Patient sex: M
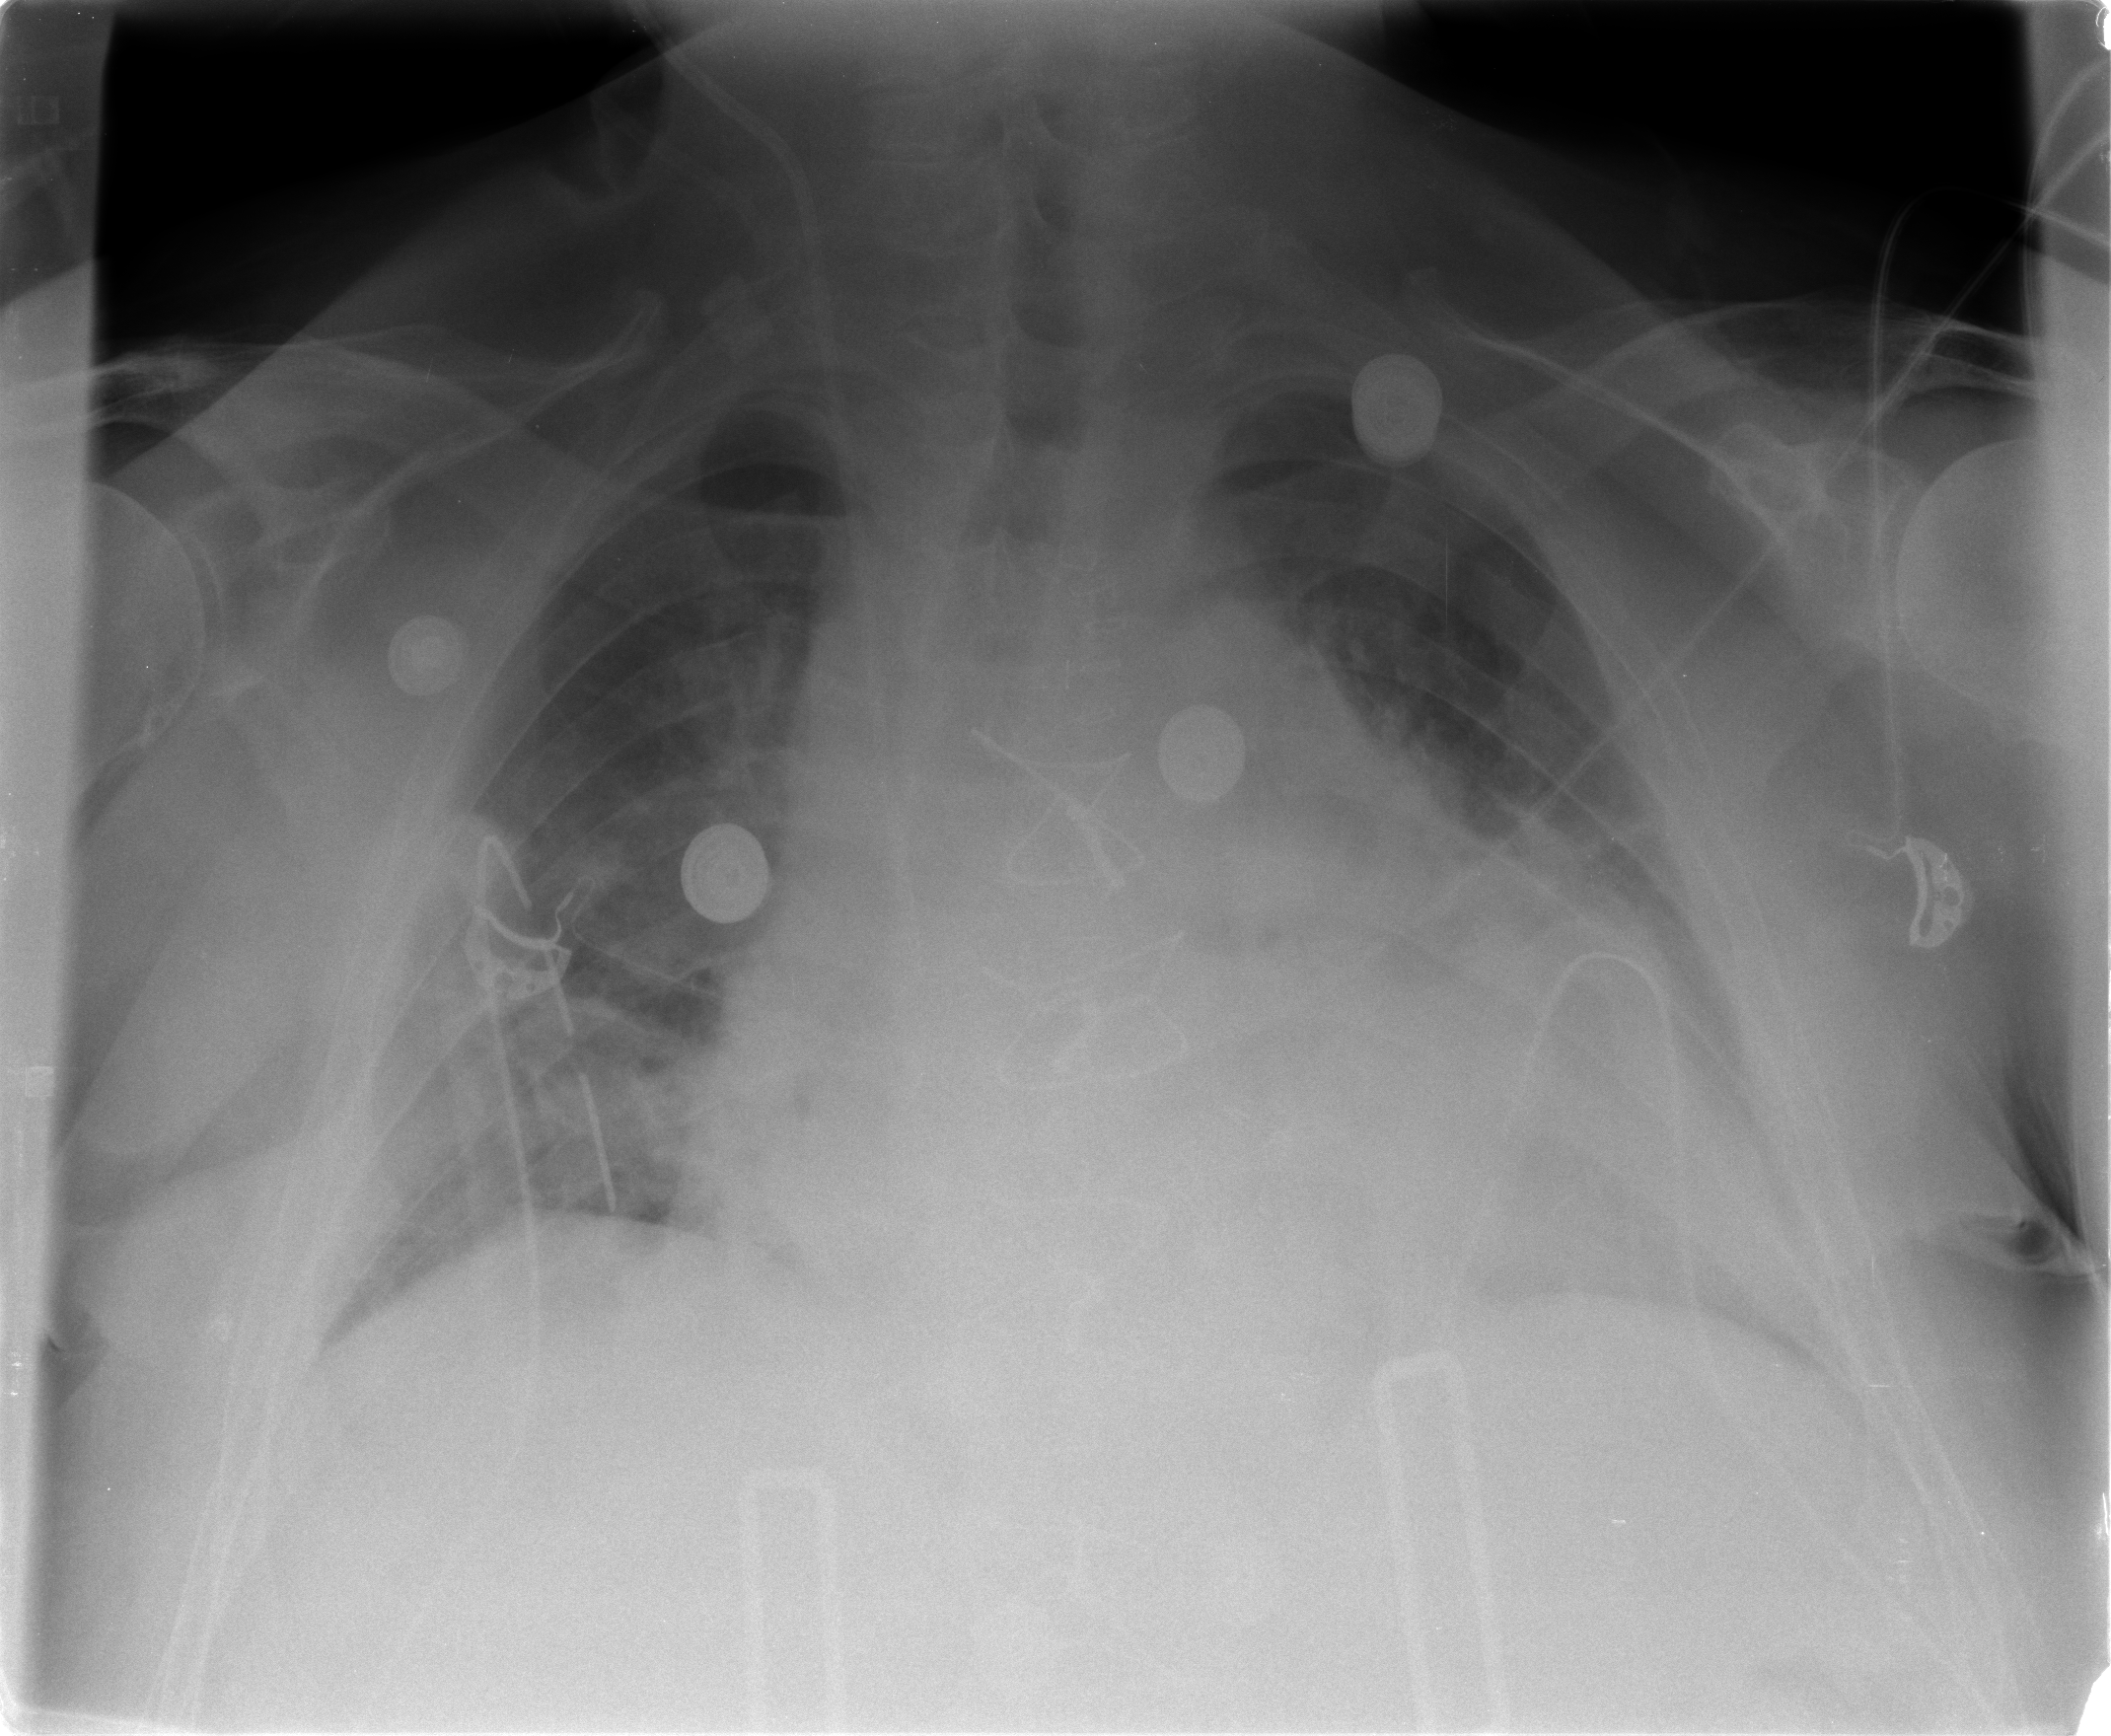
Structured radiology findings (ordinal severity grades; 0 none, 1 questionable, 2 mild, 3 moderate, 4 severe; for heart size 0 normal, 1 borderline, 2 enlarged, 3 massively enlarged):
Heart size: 2
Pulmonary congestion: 2
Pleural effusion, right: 2
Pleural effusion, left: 2
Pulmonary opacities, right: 2
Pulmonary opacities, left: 2
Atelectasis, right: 2
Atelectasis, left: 2